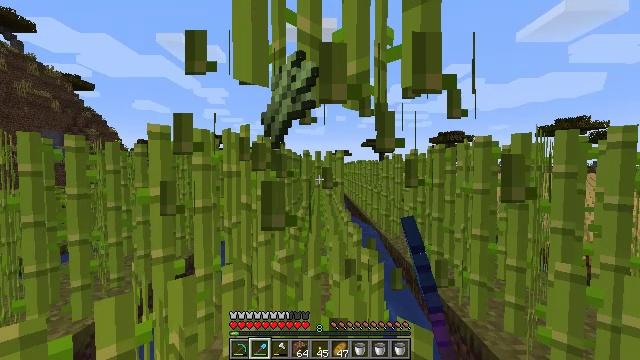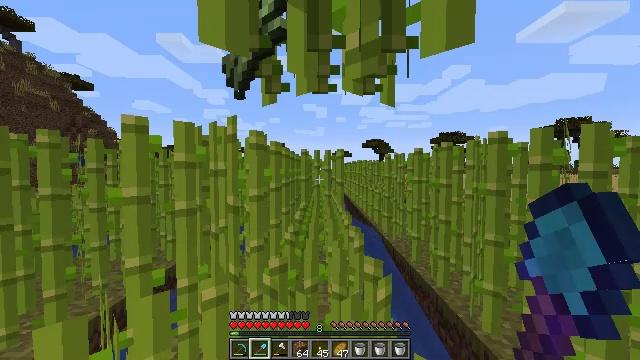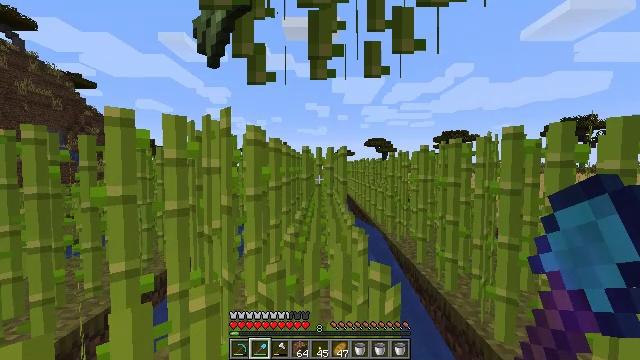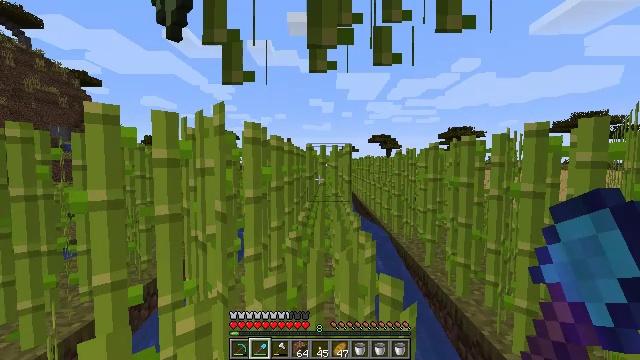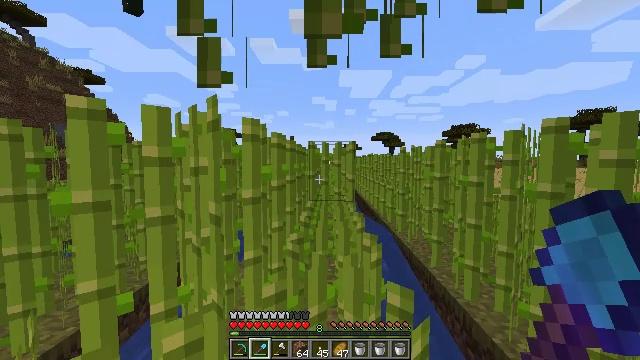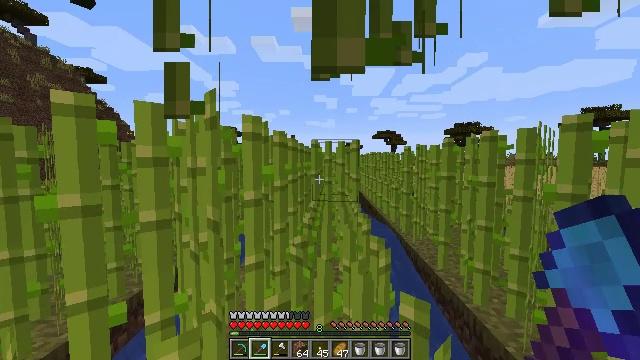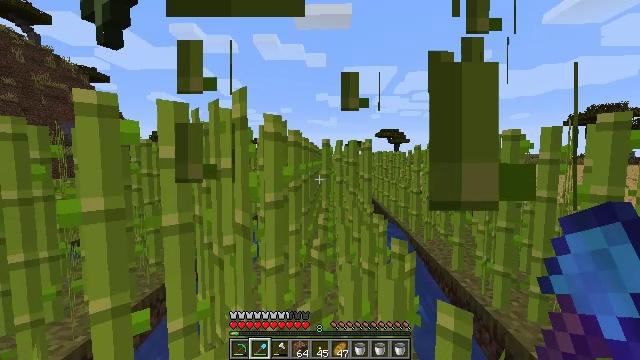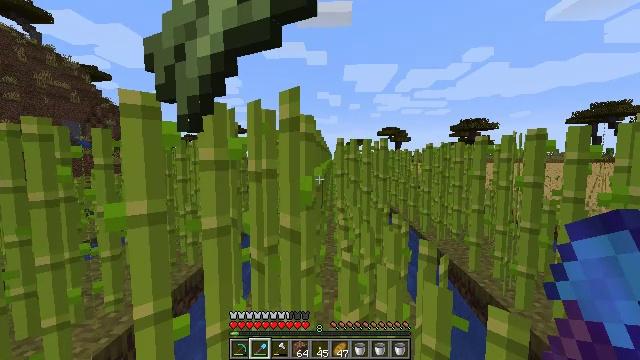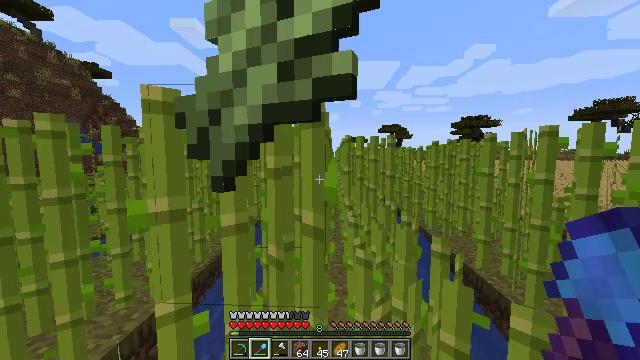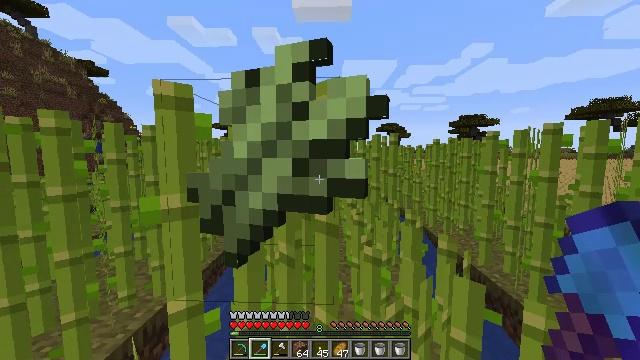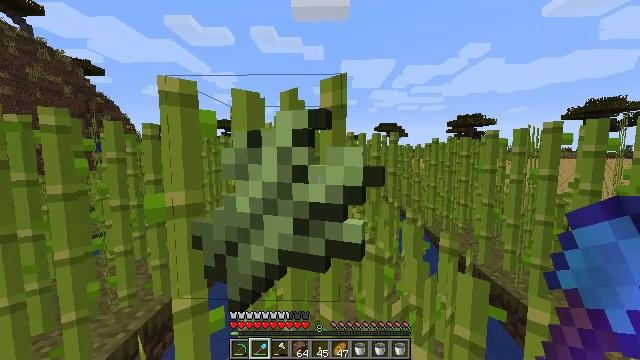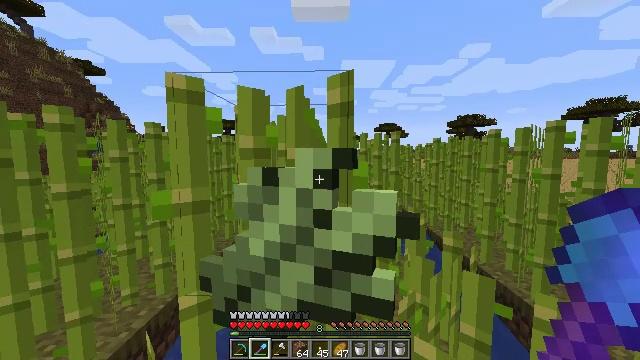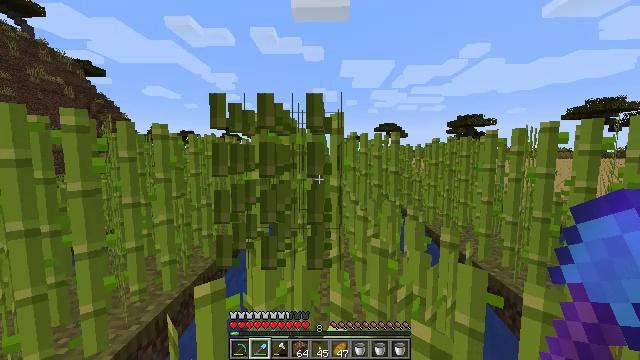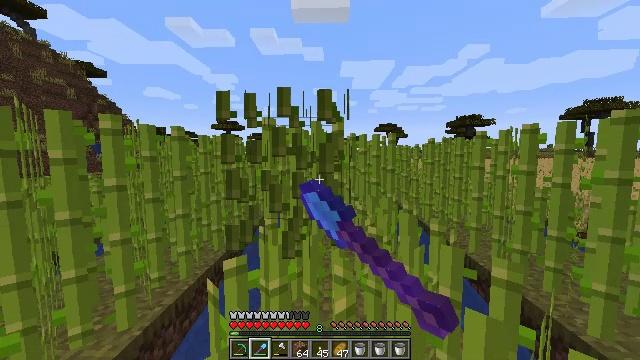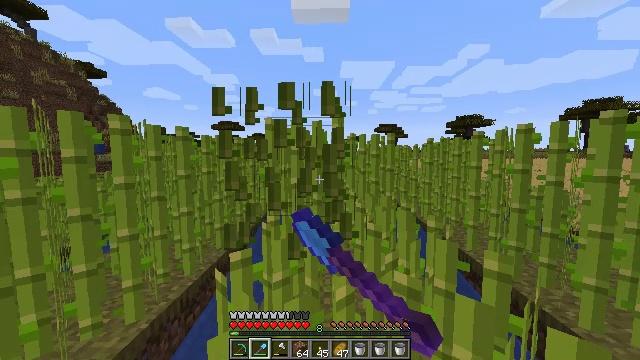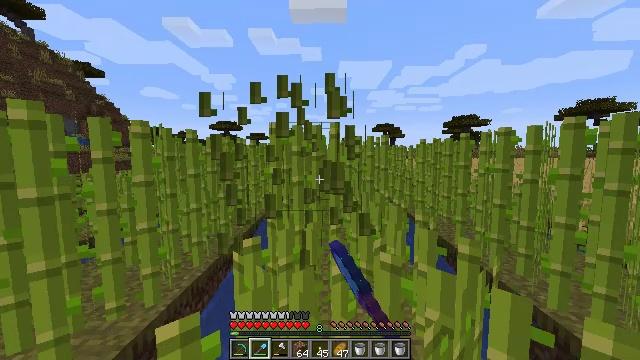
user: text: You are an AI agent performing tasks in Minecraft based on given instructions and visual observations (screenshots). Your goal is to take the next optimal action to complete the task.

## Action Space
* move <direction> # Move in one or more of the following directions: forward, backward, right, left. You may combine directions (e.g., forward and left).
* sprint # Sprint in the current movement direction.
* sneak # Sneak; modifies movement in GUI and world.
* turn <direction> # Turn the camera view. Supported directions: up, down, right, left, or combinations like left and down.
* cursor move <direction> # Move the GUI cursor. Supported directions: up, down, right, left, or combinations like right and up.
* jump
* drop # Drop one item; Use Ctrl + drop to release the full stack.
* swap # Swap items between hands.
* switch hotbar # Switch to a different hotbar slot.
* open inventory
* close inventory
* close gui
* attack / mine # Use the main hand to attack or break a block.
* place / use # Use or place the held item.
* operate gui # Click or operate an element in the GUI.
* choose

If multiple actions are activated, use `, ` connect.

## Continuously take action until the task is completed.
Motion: motion action
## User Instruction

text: Gather sugar cane for crafting.
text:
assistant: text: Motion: move forward
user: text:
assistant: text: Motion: move forward
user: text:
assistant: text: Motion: move forward
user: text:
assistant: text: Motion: no_op
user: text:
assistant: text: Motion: move left
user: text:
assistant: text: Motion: move left
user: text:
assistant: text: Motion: move left
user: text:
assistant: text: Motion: no_op
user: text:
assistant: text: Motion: no_op
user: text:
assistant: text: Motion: no_op
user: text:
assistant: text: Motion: move back
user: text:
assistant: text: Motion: move back, attack / mine
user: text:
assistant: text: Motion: move back, attack / mine
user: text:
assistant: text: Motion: move back, attack / mine
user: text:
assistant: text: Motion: move back, attack / mine
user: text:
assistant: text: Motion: move back, turn up, attack / mine
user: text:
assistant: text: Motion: attack / mine
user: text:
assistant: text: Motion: attack / mine
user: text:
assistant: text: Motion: attack / mine
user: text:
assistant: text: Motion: no_op
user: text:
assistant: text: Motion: no_op
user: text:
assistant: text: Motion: no_op
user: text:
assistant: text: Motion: no_op
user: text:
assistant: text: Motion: move forward
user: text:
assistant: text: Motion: move forward
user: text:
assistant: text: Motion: move forward
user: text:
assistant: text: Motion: move forward
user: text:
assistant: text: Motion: move forward
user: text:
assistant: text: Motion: move forward, turn right
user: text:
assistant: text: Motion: move forward, turn right